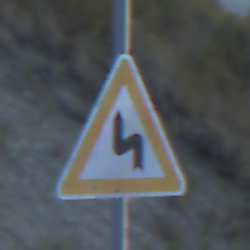
Verkehrszeichen: DoppelkurveZunaechstLinks
Umgebung: Outdoor, RoadRail
Tageszeit: SunriseSunset
Wetter: Clear
Licht: Natural
Jahreszeit: NotSpecified
Kontrast: LowContrast